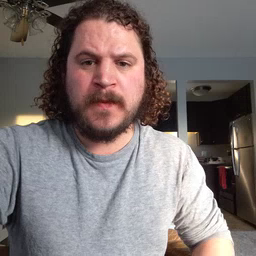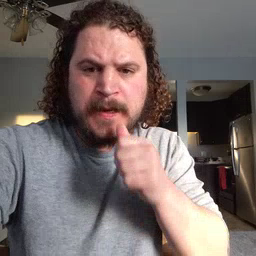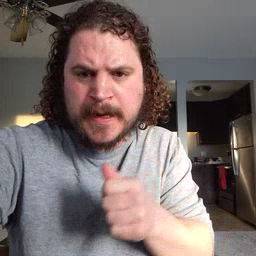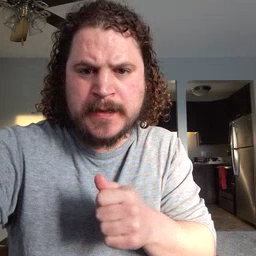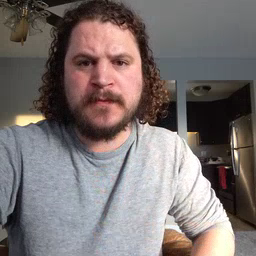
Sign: hide